Aerial crown-view tile of a tropical tree (Barro Colorado Island, Panama), acquired 20250124:
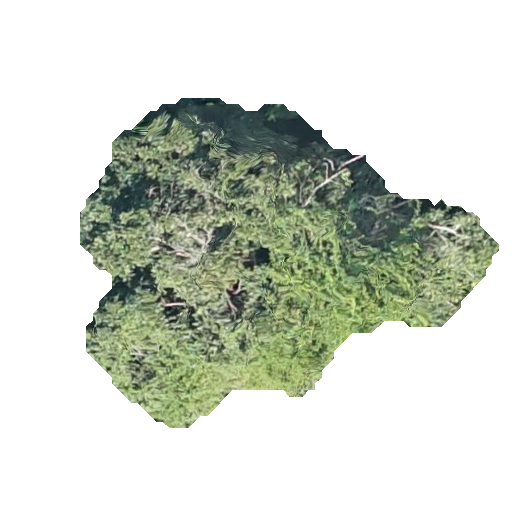
Species: Dipteryx oleifera
GBIF accepted scientific name: Dipteryx oleifera
Crown area: 129.263 m²